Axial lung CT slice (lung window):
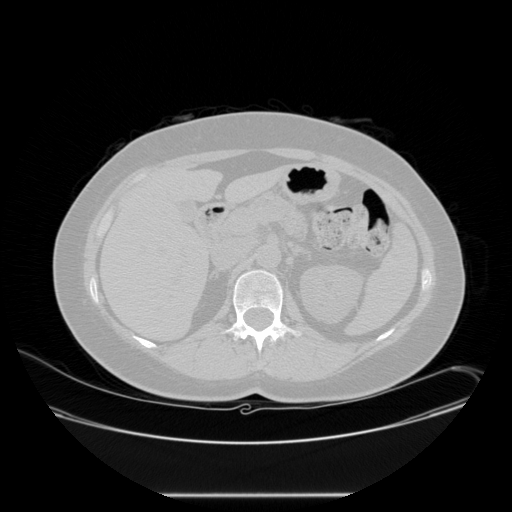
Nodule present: no